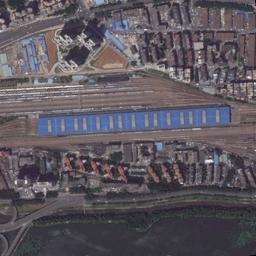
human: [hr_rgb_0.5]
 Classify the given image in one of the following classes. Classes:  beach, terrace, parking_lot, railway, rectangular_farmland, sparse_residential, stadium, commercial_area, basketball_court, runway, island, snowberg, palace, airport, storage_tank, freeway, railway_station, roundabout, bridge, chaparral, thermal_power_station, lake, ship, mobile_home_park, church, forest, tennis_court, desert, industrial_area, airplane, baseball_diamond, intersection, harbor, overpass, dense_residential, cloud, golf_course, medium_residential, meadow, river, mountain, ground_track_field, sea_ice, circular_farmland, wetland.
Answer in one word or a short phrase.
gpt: railway_station